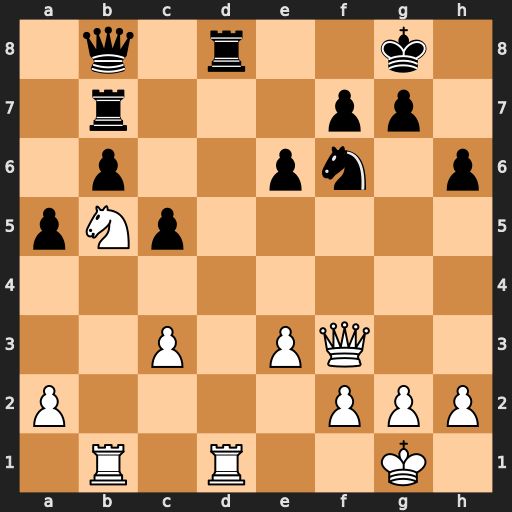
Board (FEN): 1q1r2k1/1r3pp1/1p2pn1p/pNp5/8/2P1PQ2/P4PPP/1R1R2K1
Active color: w
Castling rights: -
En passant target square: -
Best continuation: Rxd8+ Qxd8 Qxb7